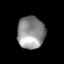
Tissue: prostate
Cell type: T cells
Senescence score: 0.3153
Nuclear area (px): 869
Mean DAPI intensity: 144.291